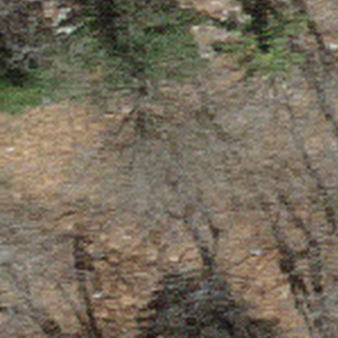
Label: other